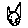
Label: cat